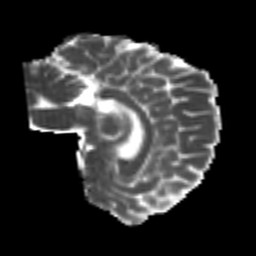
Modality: MD
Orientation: sagittal
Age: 25
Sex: female
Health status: healthy
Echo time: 0.074 s